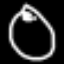
Label: clock